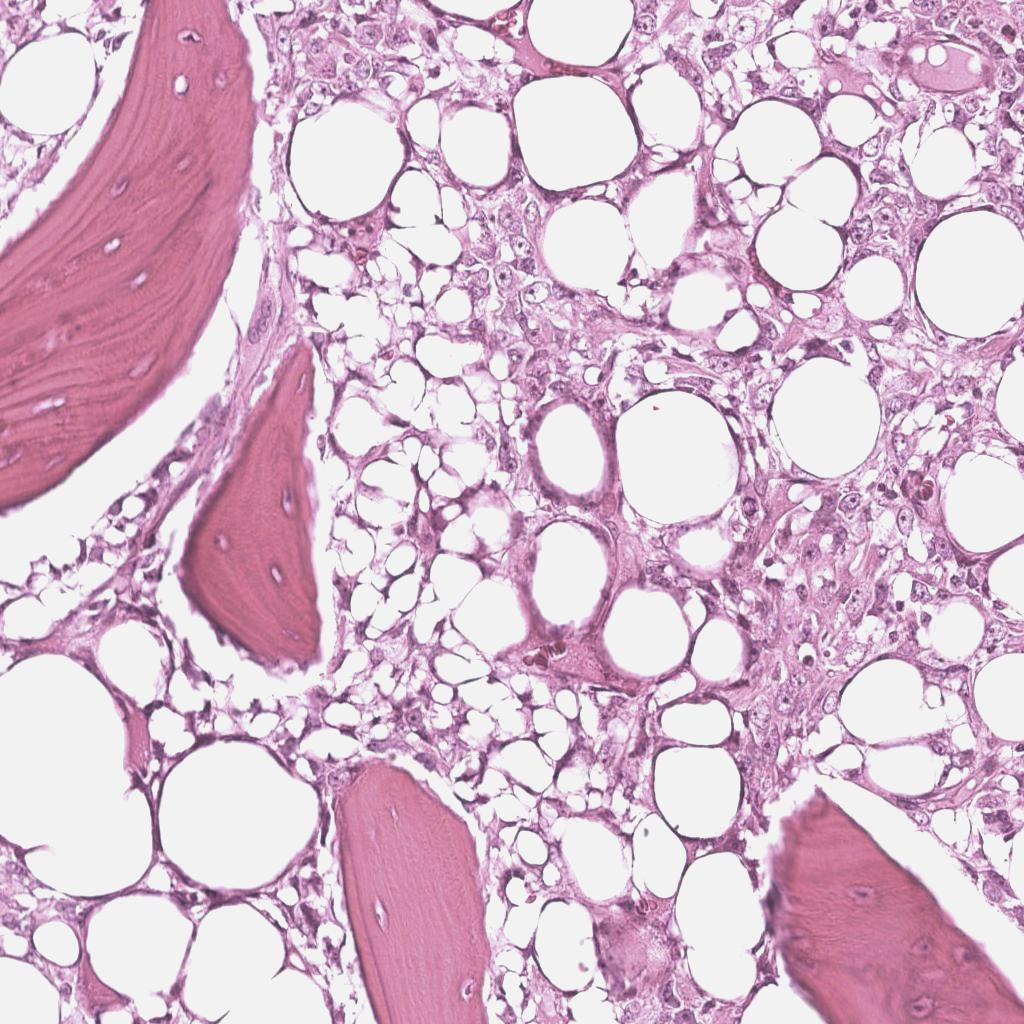
Label: Viable